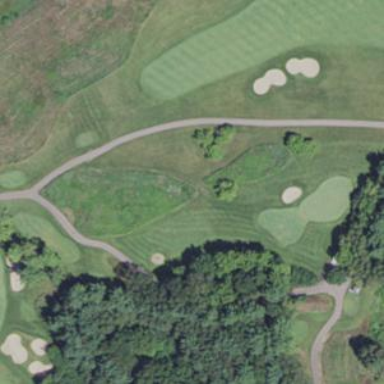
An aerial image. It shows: Area of rough grass used for golf.